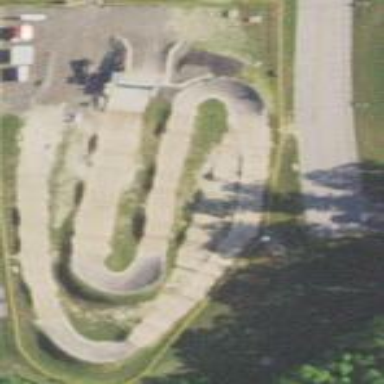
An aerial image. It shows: Cycling track located on leisure land.